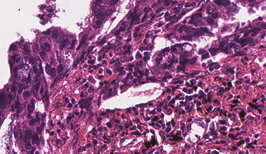
Tumor epithelial tissue: yes
Tumor-associated stroma tissue: yes
Normal tissue: no